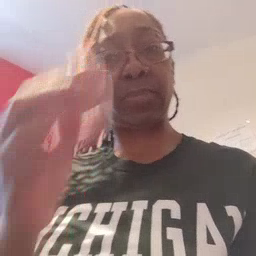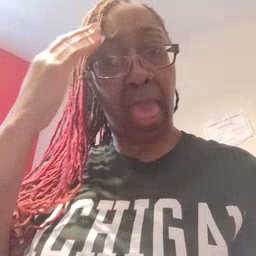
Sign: hat